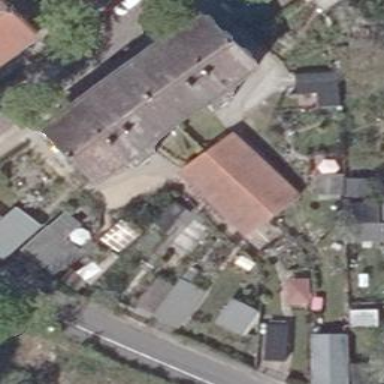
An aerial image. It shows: Shed.